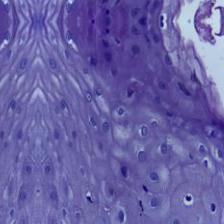
Diagnosis: Normal